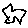
Label: star